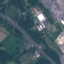
Label: Highway